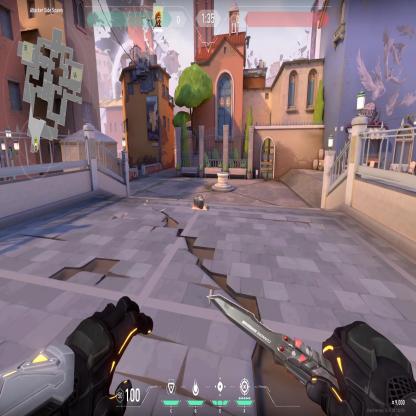
Label: dropped spike